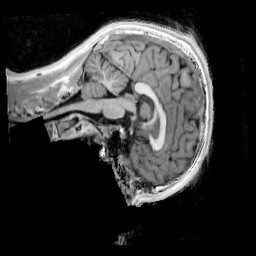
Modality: T1w
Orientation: sagittal
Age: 14
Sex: male
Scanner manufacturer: siemens
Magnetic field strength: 3 T
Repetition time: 4 s
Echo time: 0.00291 s